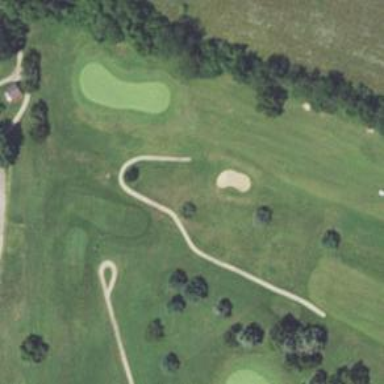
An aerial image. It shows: Footway that serves as golf path.